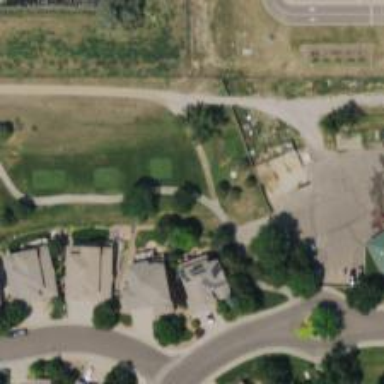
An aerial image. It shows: Path designated for golf carts.